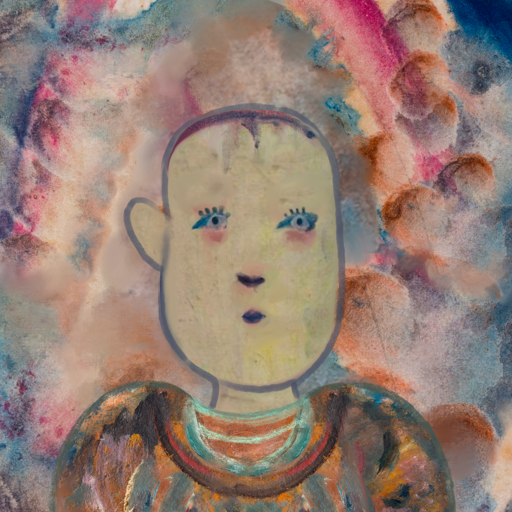
Background: Rupkatha, Head And Neck Front: Hill_Girl, Face Front: Hill_Girl, Bust: Boggyland, Hair Front: Blank, Head Accessory: Blank, Second Necklace: Blank, Necklace: Blank, Baby: Blank